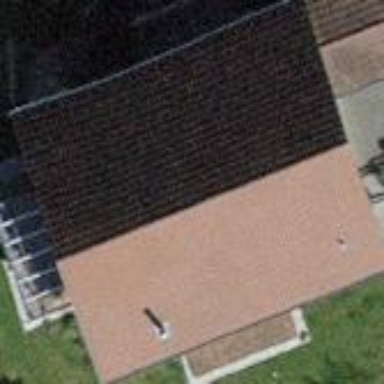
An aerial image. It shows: Building with tile roof.